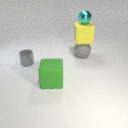
large gray rubber sphere to the right of small gray metal cylinder